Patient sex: M
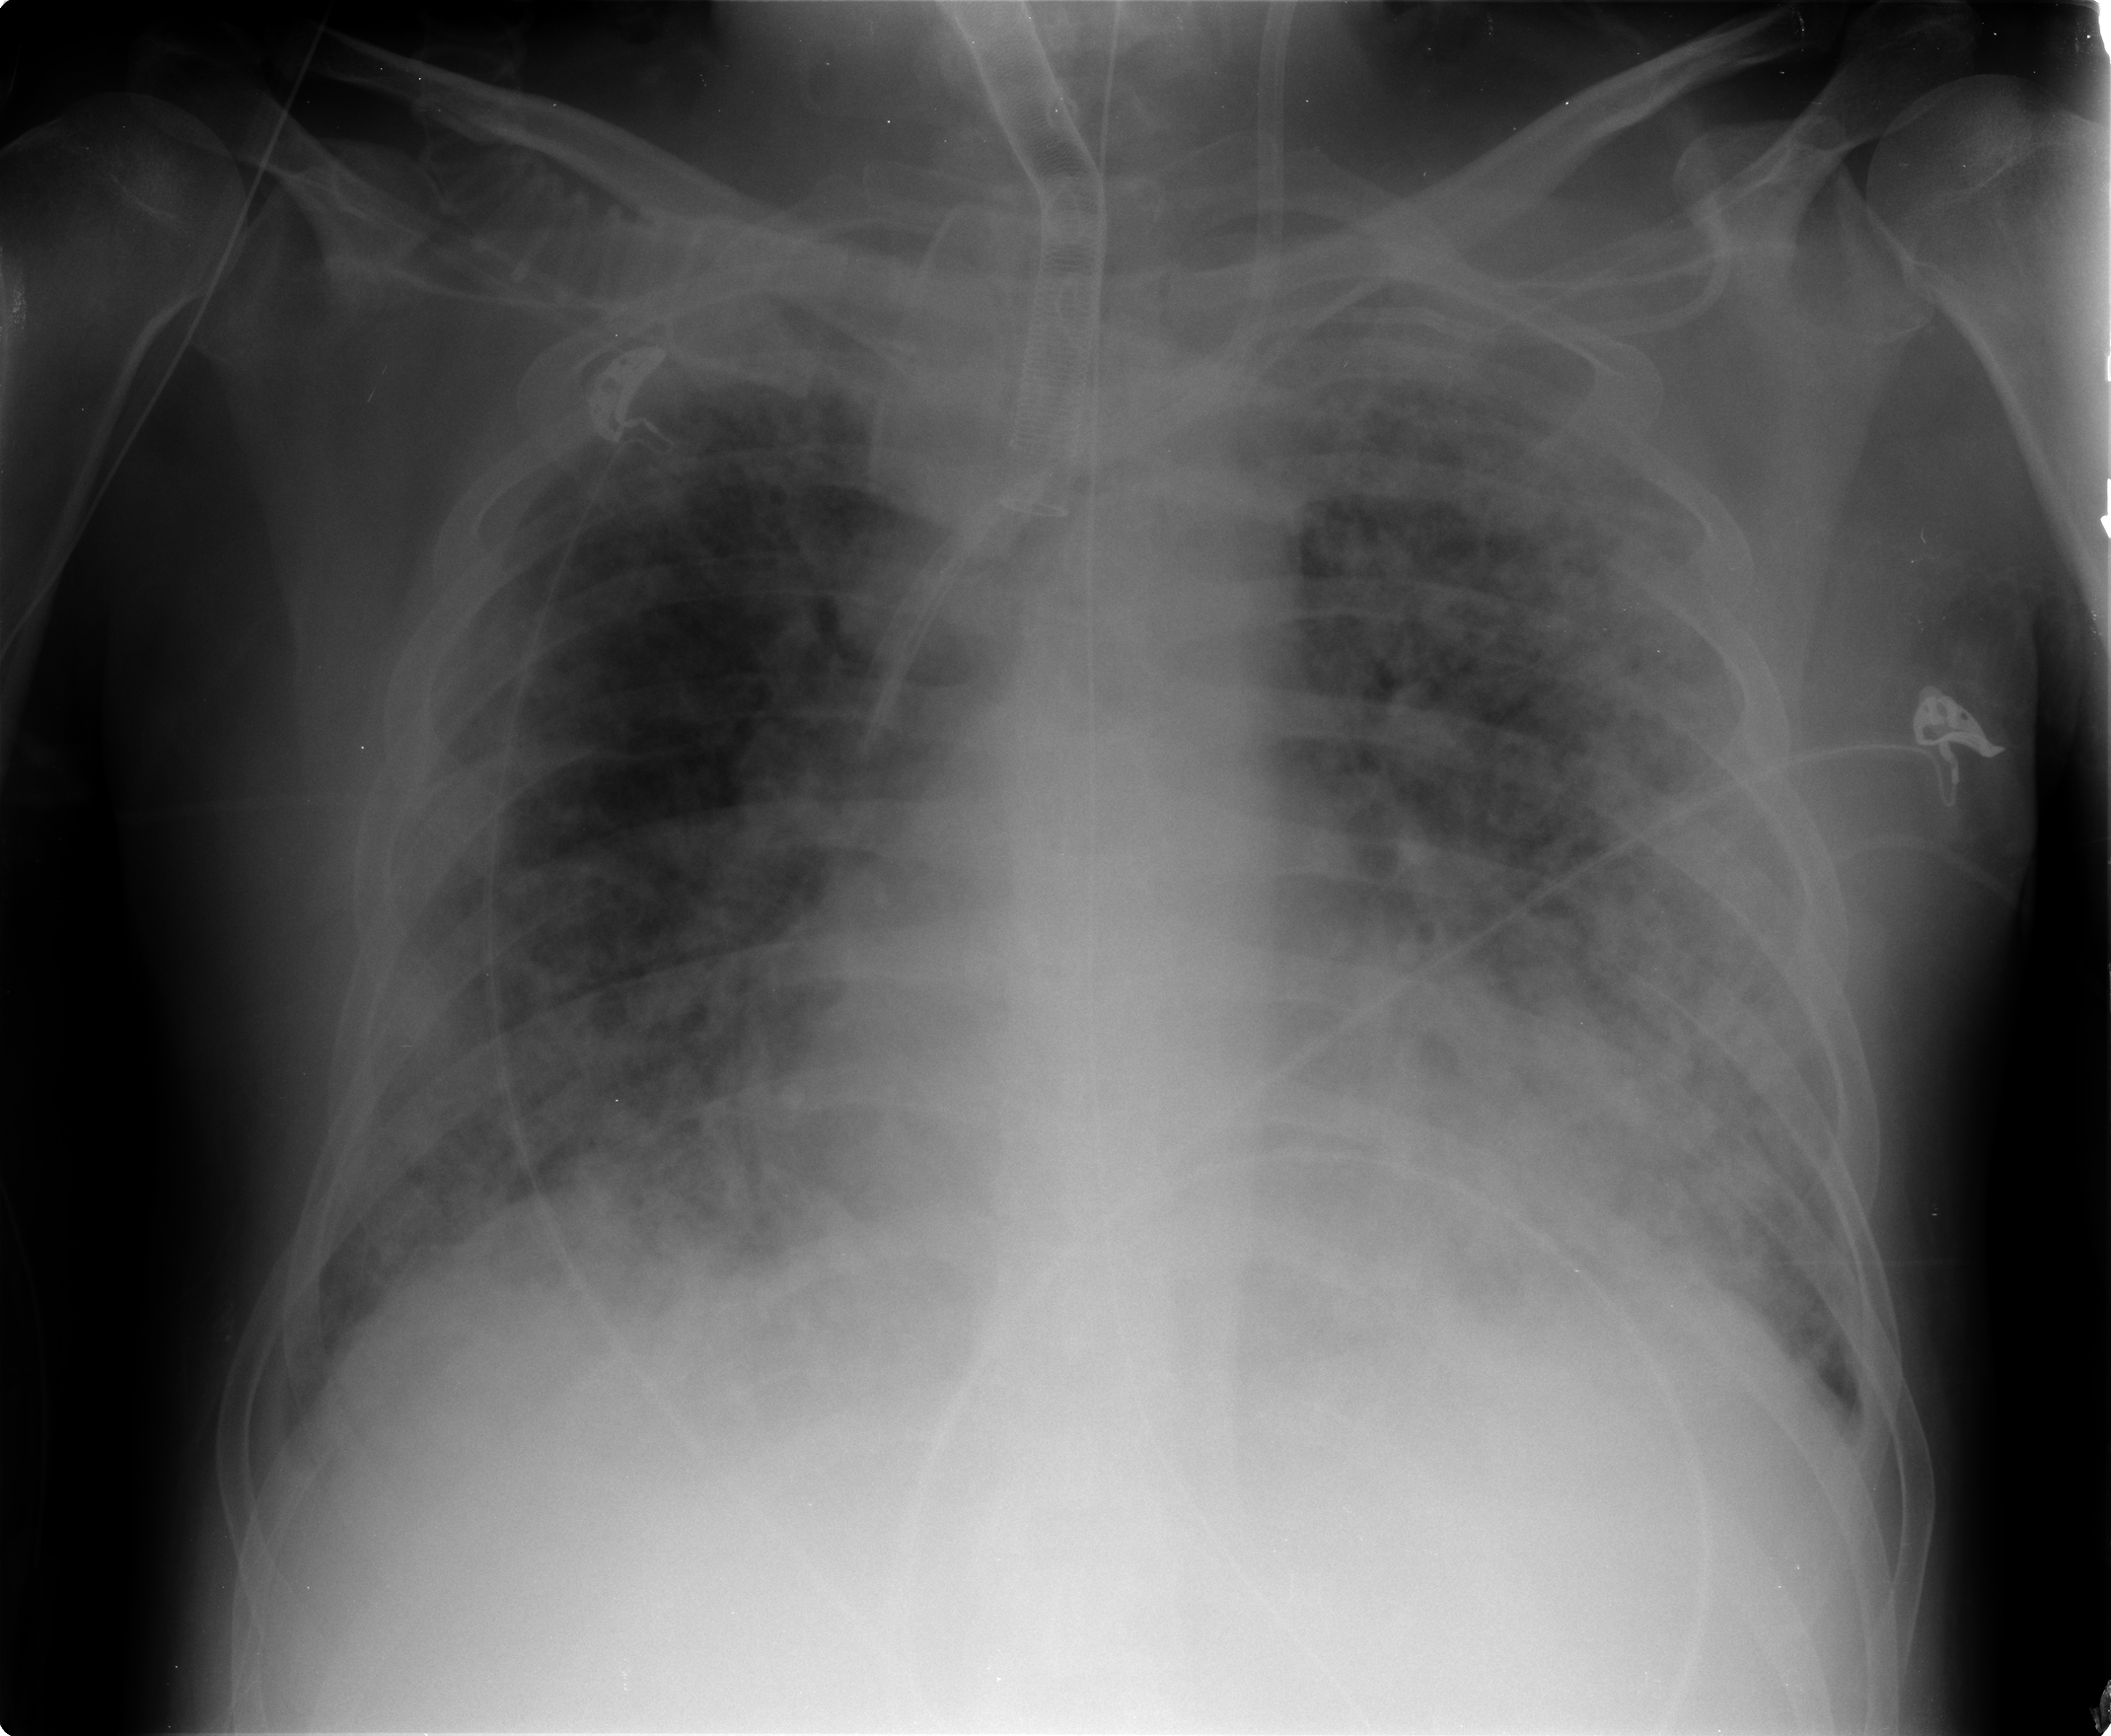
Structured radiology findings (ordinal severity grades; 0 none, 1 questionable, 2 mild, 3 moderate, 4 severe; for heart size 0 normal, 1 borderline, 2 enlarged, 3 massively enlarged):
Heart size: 2
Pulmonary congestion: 2
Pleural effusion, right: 2
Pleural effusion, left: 2
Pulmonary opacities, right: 3
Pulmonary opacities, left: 3
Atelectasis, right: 2
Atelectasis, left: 2